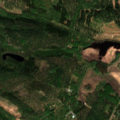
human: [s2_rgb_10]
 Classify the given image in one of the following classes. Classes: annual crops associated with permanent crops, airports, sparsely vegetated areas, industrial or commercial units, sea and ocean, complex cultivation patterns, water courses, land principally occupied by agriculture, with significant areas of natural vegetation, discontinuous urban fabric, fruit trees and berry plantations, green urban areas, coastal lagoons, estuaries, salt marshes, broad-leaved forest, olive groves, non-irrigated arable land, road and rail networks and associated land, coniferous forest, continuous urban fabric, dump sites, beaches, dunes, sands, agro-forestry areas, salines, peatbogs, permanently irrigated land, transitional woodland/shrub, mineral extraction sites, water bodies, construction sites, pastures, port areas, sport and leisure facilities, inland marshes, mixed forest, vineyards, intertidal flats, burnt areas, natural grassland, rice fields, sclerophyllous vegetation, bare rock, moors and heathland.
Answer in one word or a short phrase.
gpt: broad-leaved forest, coniferous forest, mixed forest